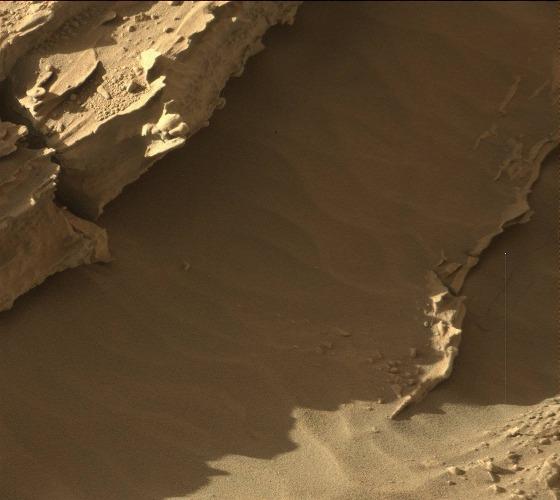
Terrain classes present: Bedrock, Gravel / Sand / Soil, Shadow